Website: crate-barrel
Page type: delivery-shipping
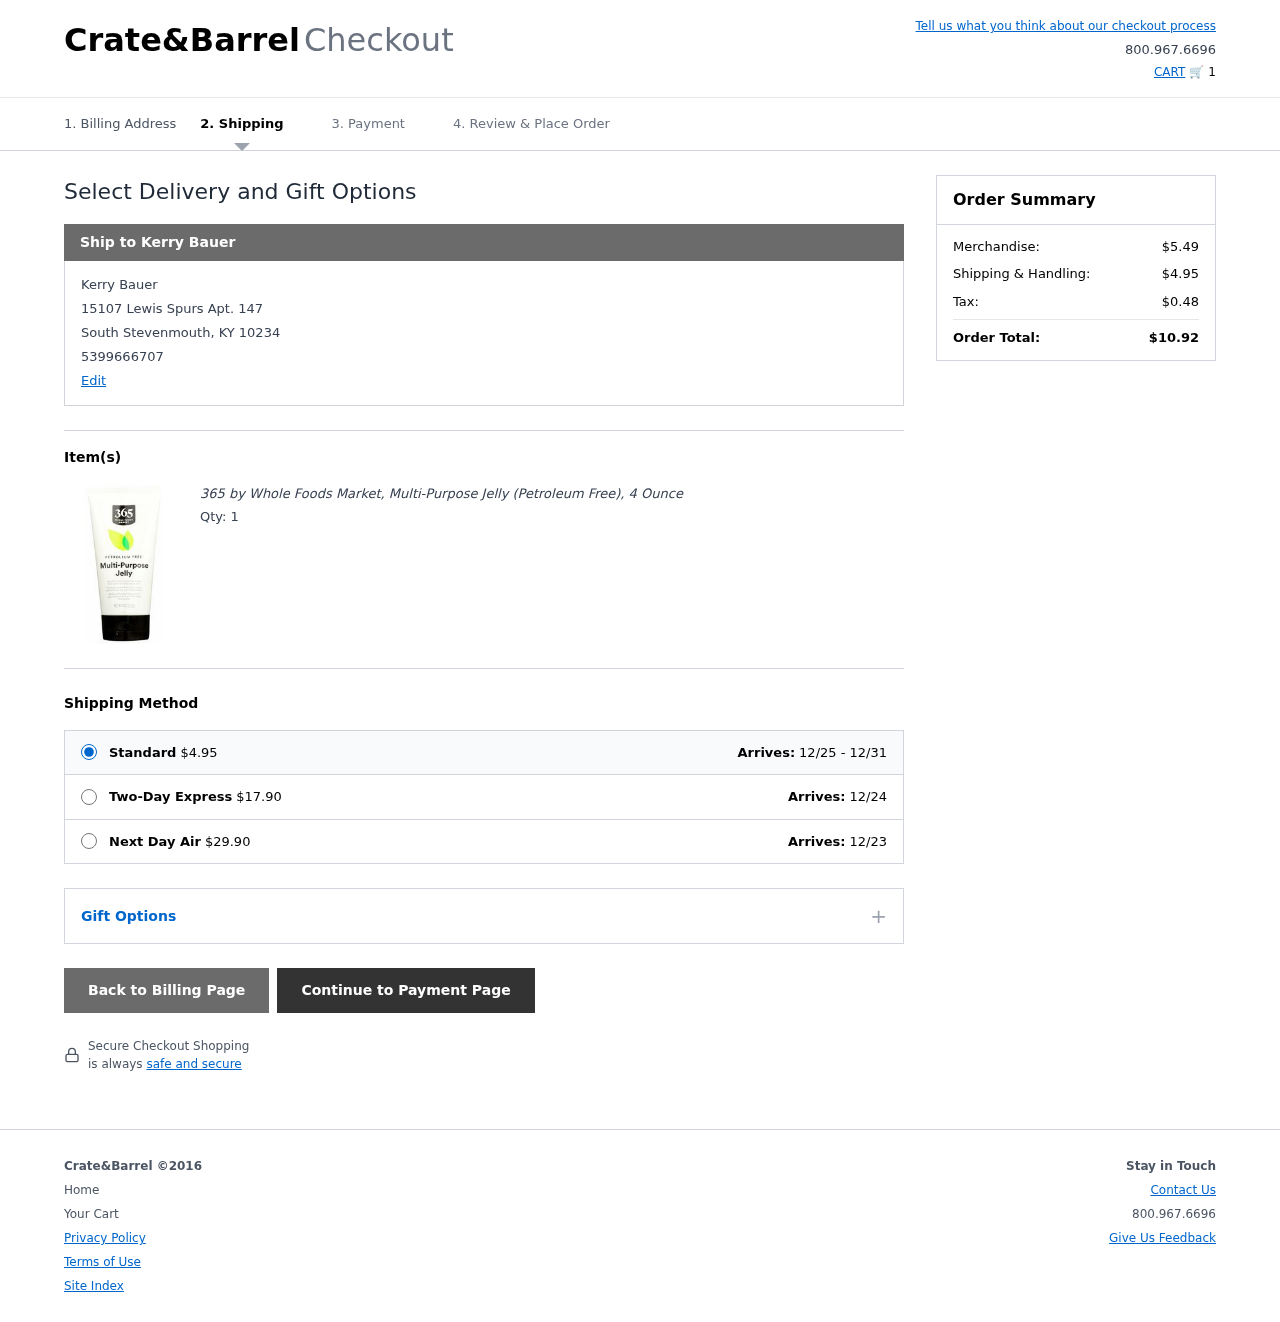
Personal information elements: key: PII_CITY
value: South Stevenmouth
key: PII_FULLNAME
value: Kerry Bauer
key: PII_PHONE
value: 5399666707
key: PII_POSTCODE
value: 10234
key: PII_STATE_ABBR
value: KY
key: PII_STREET
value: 15107 Lewis Spurs Apt. 147
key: PII_FULLNAME2
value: Kerry Bauer
Product elements: key: PRODUCT1_NAME
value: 365 by Whole Foods Market, Multi-Purpose Jelly (Petroleum Free), 4 Ounce
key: PRODUCT1_QUANTITY
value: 1
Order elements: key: ORDER_NUM_ITEMS
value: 1
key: ORDER_SHIPPING_COST
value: $4.95
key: ORDER_DELIVERY_DATE_RANGE
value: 12/25 - 12/31
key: ORDER_SHIPPING_COST_EXPRESS
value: $17.90
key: ORDER_SHIPPING_DATE_EXPRESS
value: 12/24
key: ORDER_SHIPPING_COST_NEXT_DAY
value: $29.90
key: ORDER_SHIPPING_DATE_NEXT_DAY
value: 12/23
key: ORDER_SUBTOTAL
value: $5.49
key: ORDER_SHIPPING_COST2
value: $4.95
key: ORDER_TAX
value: $0.48
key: ORDER_TOTAL
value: $10.92